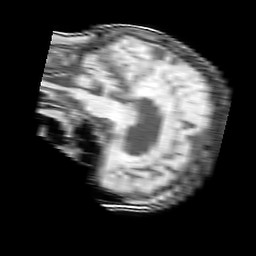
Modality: T1w
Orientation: sagittal
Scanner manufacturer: philips
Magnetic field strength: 1.5 T
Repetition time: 0.2084 s
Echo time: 0.00189 s